Question: I have two xhtml pages and two managed beans.
On first page I have a list of topics (records from database table - second column contains '<h:commandLink>' tags):

'''
<rich:column><h:outputText value="#{item.id}"/></rich:column>
<rich:column><h:outputText value="#{item.createdBy}"/></rich:column>
<rich:column>
<h:commandLink value="#{item.topic}" action="#{myTools.setMenuItem('posts')}"/>
</rich:column>
'''
I'm using 'action="#{myTools.setMenuItem('posts')}"' to redirect to page posts.xhtml.
How can I pass the parameter '"#{item.id}"' to be able to find all posts to topic with given ID?
This could be the way:
'''
<h:commandLink value="#{item.topic}" action="#{myTopic.submit}">
public String submit()
{
topic = model.getRowData();
return "/posts.xhtml?faces-redirect=true&id=" + topic.getId();
}
'''
But I still don't know how to pass the 'topic.getId()' parameter to another bean (MyPosts)..?
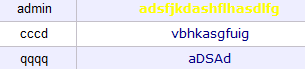
Answer: Just pass it as well.
E.g.
'''
<h:commandLink value="#{item.topic}" action="#{myTools.navigate('posts', item.id)}"/>
'''
with
'''
public String navigate(String menuItem, Long id) {
this.menuItem = menuItem;
return menuItem + "?faces-redirect=true&id=" + id;
}
'''
The bean doesn't and shouldn't need to be in session scope. The view scope is fine. Otherwise the enduser will face unintuitive behaviour when interacting with the same page in multiple browser tabs/windows.